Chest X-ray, AP view. Patient: 59 years old, sex M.
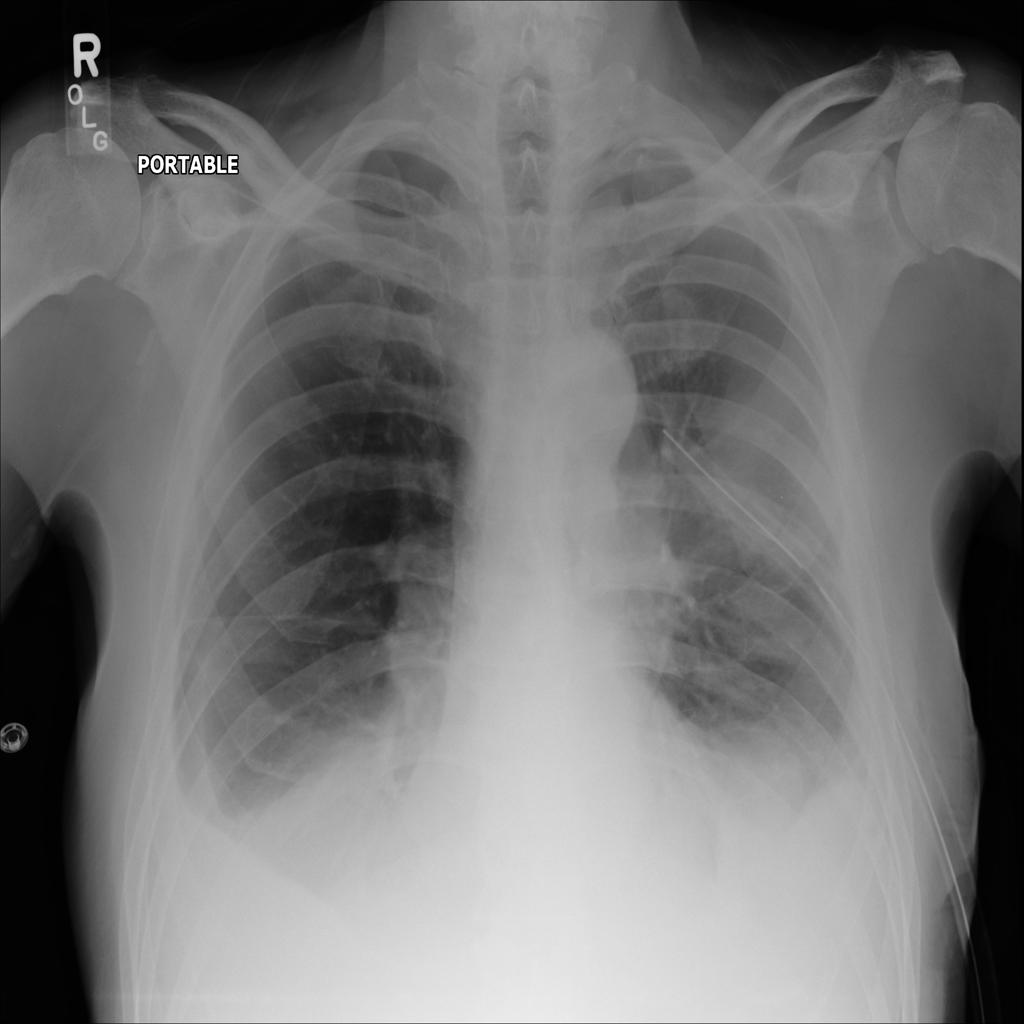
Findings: Effusion, Emphysema